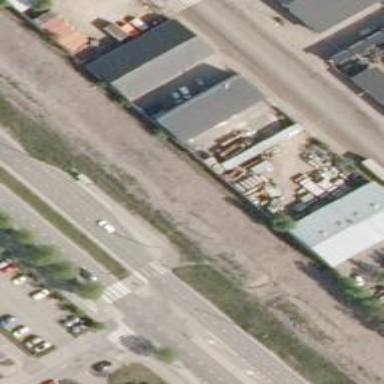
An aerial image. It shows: Asphalt cycleway.